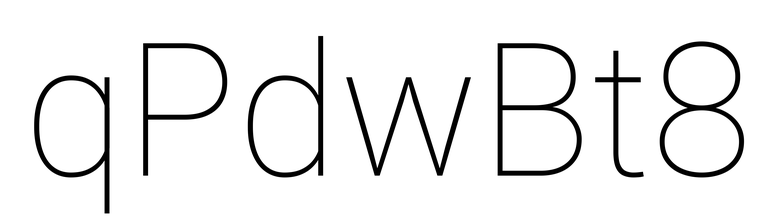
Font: Roboto_Thin